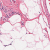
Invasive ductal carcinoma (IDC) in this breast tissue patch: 0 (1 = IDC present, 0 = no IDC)